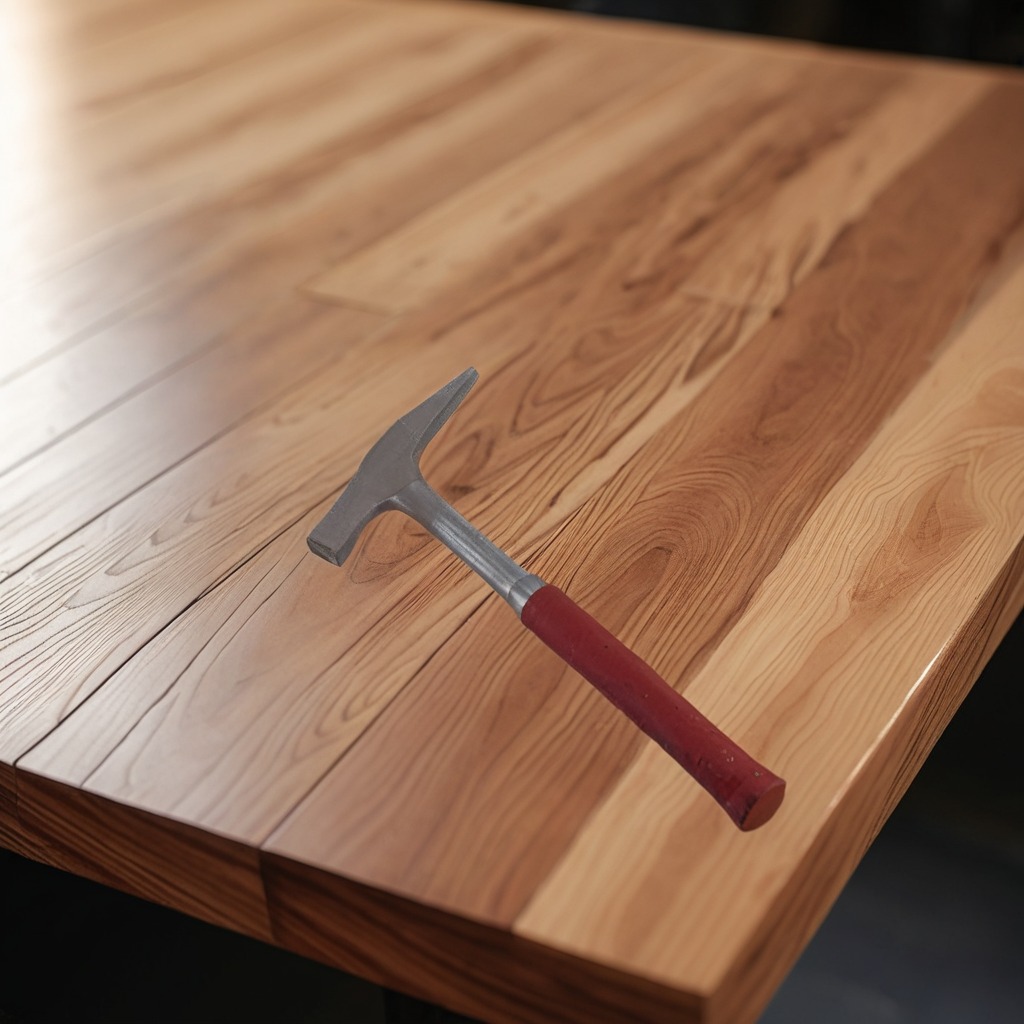
A hammer is lying on the wooden table in a carpentry studio.